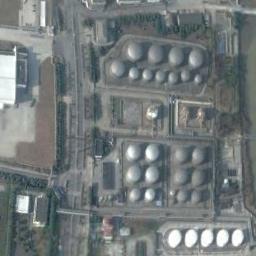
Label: storage_tank